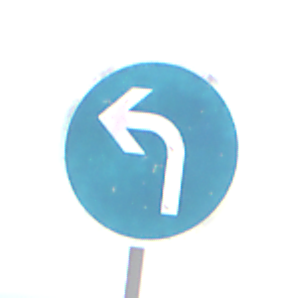
Verkehrszeichen: VorgeschriebeneFahrtrichtungLinks
Umgebung: Outdoor, Nature
Tageszeit: SunriseSunset
Wetter: PartlyCloudy
Licht: Natural
Jahreszeit: NotSpecified
Kontrast: HighContrast